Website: bh-photo
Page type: receipt
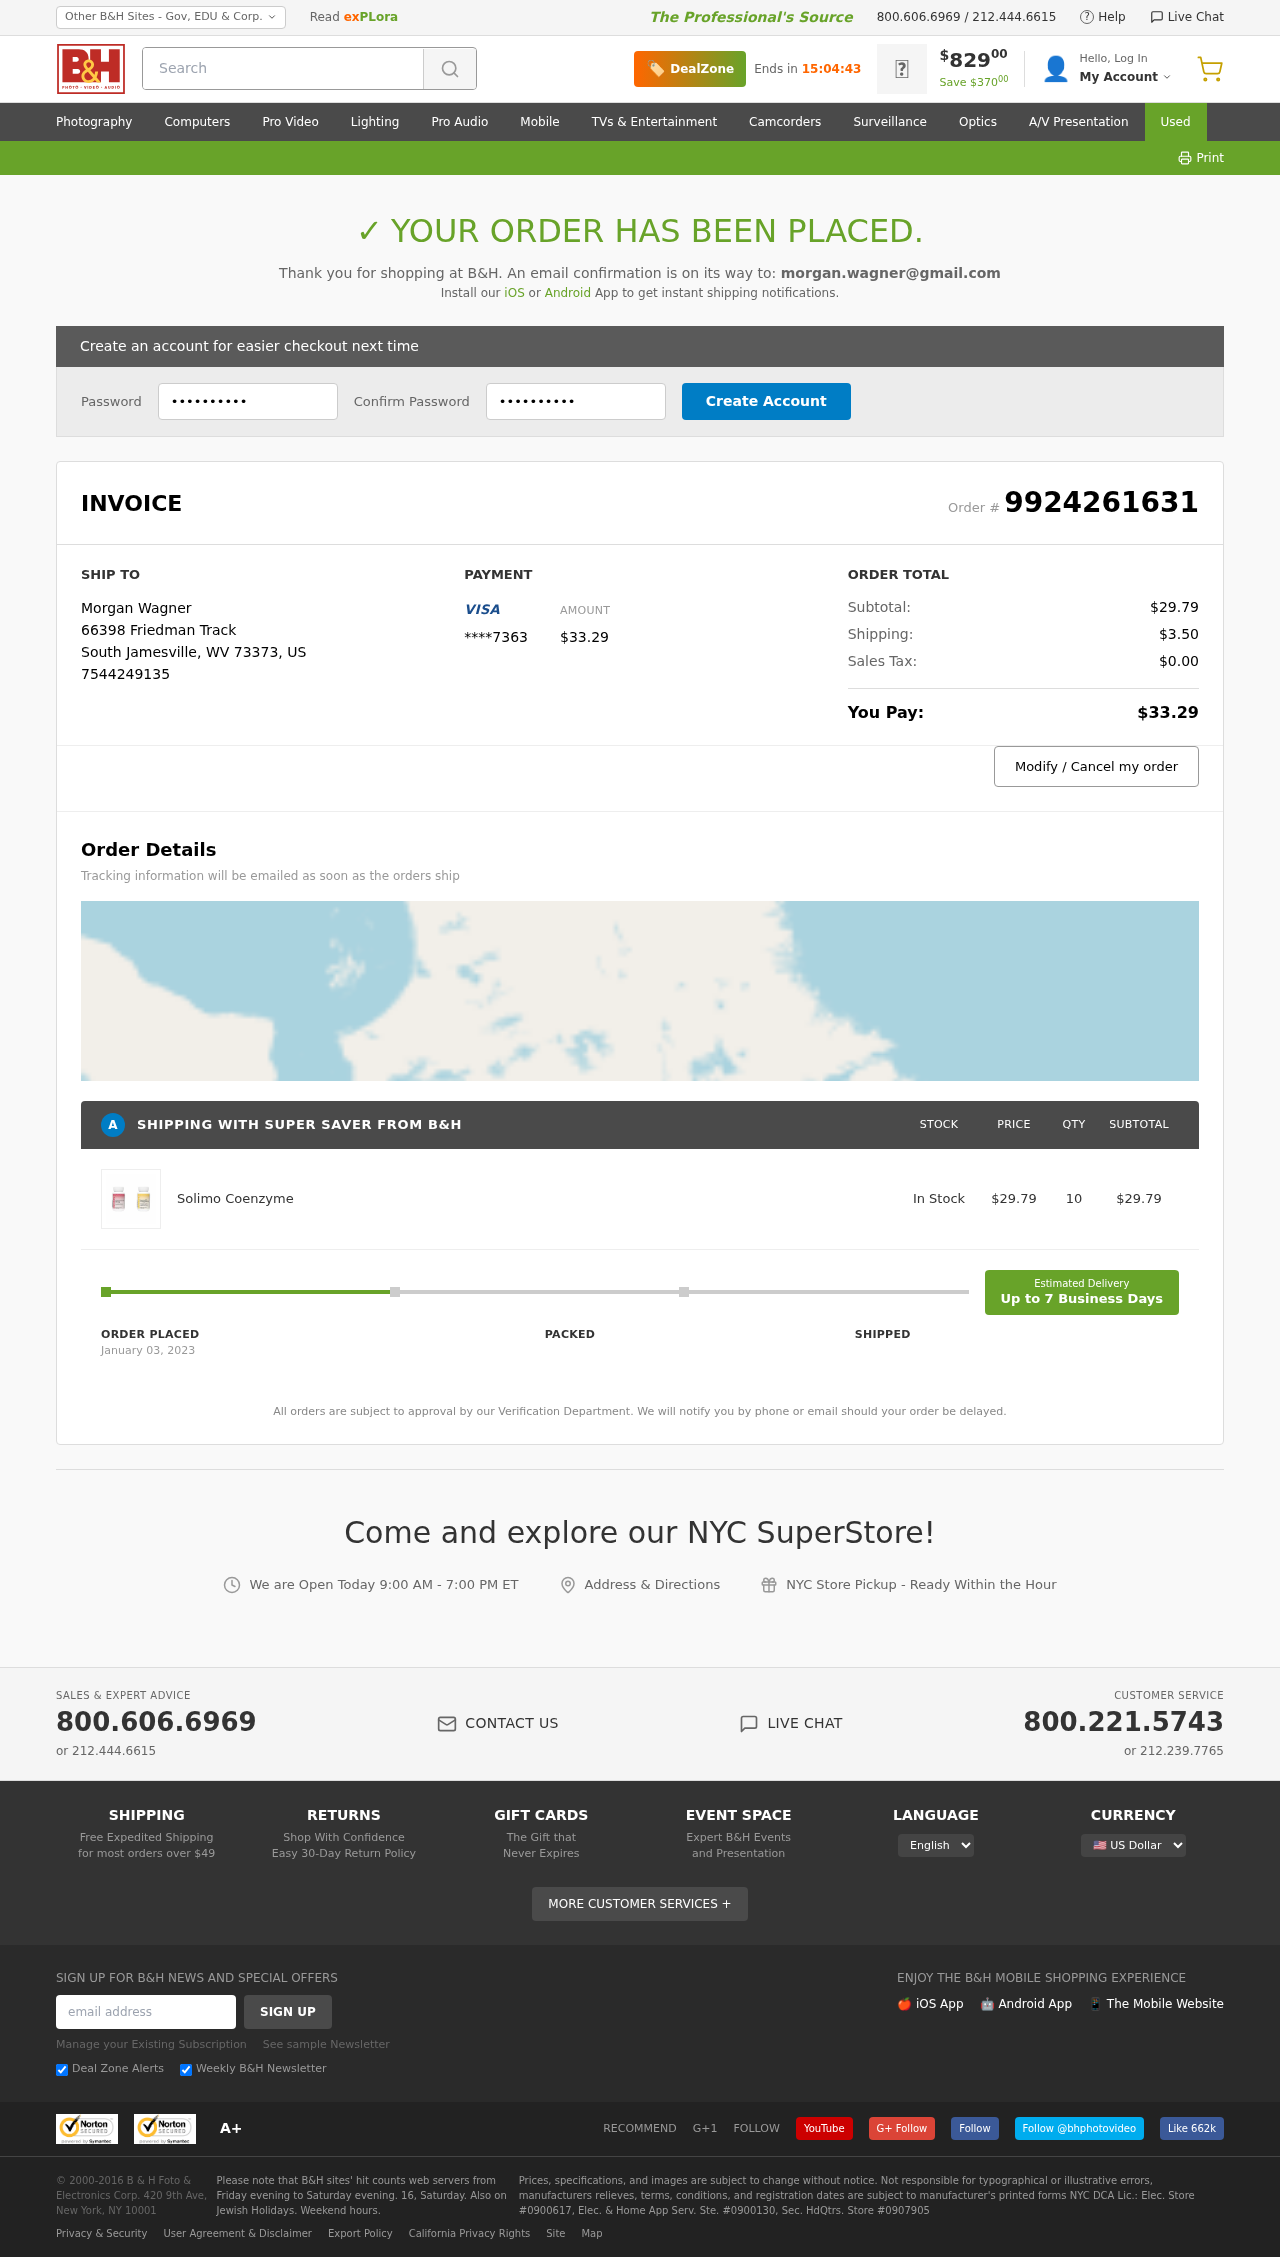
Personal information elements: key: PII_CARD_LAST4
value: ****7363
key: PII_CITY
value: South Jamesville
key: PII_COUNTRY_CODE
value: US
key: PII_EMAIL
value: morgan.wagner@gmail.com
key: PII_FULLNAME
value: Morgan Wagner
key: PII_PHONE
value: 7544249135
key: PII_POSTCODE
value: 73373
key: PII_STATE_ABBR
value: WV
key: PII_STREET
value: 66398 Friedman Track
Product elements: key: PRODUCT1_NAME
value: Solimo Coenzyme
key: PRODUCT1_PRICE
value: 29.79
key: PRODUCT1_QUANTITY
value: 10
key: PRODUCT1_SUBTOTAL
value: $29.79
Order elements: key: ORDER_ID
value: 9924261631
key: ORDER_TOTAL
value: $33.29
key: ORDER_SUBTOTAL
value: $29.79
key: ORDER_SHIPPING_COST
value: $3.50
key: ORDER_TAX
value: $0.00
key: ORDER_DATE
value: January 03, 2023
Search elements: key: HEADER_SEARCH
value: Search